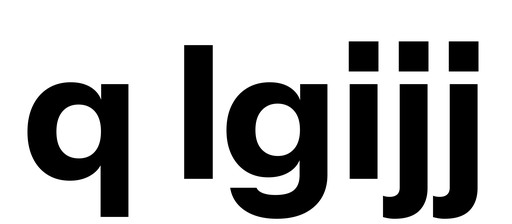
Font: InstrumentSans_Bold